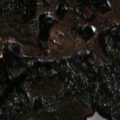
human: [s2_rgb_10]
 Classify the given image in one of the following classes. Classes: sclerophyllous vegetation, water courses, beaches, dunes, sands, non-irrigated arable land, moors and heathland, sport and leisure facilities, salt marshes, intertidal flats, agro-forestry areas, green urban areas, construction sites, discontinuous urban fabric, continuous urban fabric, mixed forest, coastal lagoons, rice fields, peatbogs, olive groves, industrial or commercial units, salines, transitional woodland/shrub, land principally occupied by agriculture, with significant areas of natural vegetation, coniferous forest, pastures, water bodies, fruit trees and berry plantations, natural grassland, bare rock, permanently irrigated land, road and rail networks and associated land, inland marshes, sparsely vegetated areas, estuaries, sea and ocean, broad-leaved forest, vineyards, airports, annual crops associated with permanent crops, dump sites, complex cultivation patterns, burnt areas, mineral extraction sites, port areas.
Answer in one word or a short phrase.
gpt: mixed forest